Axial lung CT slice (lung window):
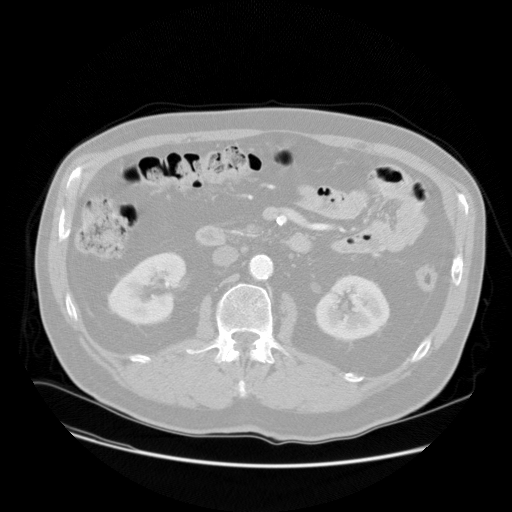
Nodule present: no